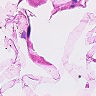
Metastatic tissue present: no